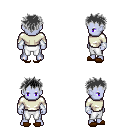
a pixel art fantasy rpg character, male body template, dark elf, purple skin, white long-sleeve shirt, white pants, gray bedhead hairstyle, white cloth bracers, brown slippers, four views (front, back, left, right), 2x2 character sprite sheet, small pixel art, hard edges, no anti-aliasing